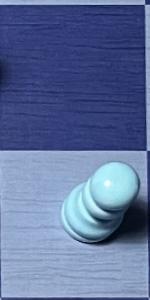
Label: Pawn_White